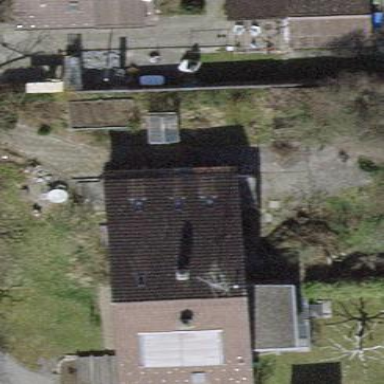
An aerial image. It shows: Semidetached house with tiled roof.